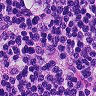
Metastatic tissue present: yes